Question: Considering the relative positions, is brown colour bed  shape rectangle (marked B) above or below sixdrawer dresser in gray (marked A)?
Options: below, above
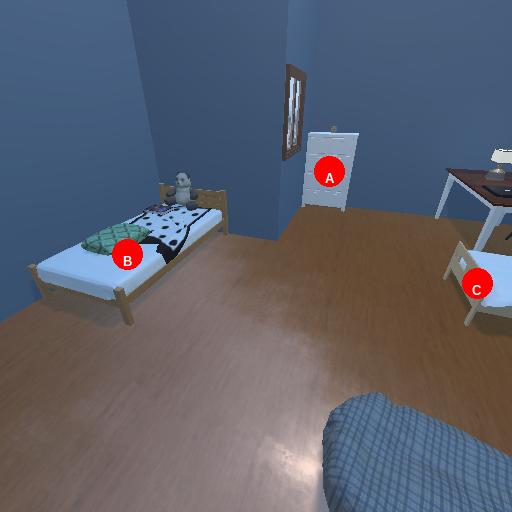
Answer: below